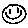
Label: smiley face